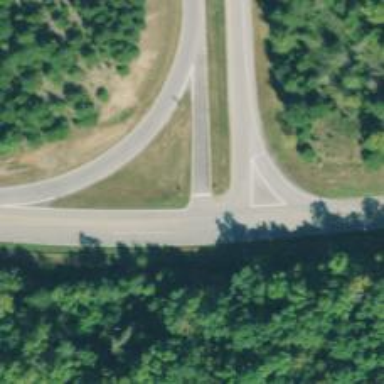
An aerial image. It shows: Road with stop sign.